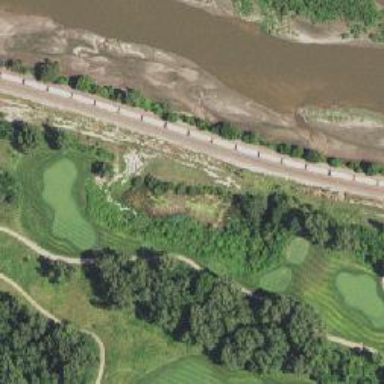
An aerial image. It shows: Rough area on grassy golf course.